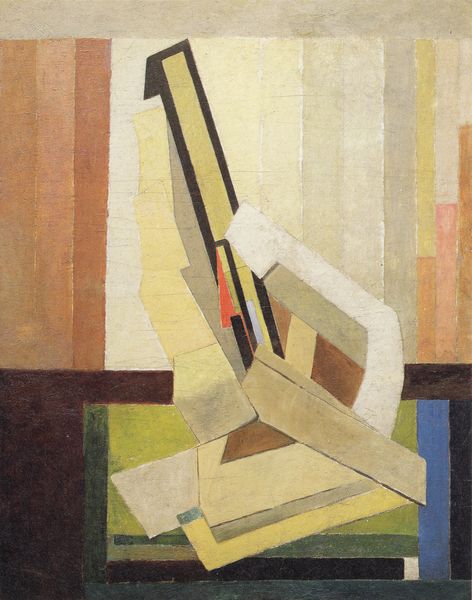
Titel: Vorticist Composition
Künstler: Lawrence Atkinson
Standort: Sherwin
Institution: N.A.G. Collection
Schlagwörter: blau, dunkel, gemälde, schatten, weiß, gelb, grün, komposition, kubismus, ocker, braun, bunt, grau, hell, licht, orange, raum, schwarz, tisch, rot, beige, flächig, muster, wand, rahmen, bild, felder, boden, decke, musik, schräg, skulptur, hellblau, farbig, moderne, abstrakt, farben, fläche, flächen, hellbraun, modern, dunkelgrün, farbe, formen, hellgrün, lila, linien, streifen, balken, striche, abstraktion, collage, rechtecke, futurismus, buch, eckig, rechteck, linie, form, quer, kasten, ecken, quadrate, diagonal, geige, violine, struktur, konstruktion, strenge, horizontal, viereckig, ungegenständlich, geometrie, viereck, vierecke, amorph, kuben, eins, längs, umrahmt, konstruktivismus, bräunlich, vertikalen, kubissmus, fünfeck, geometrische formen, pastellig, zentriert, vertikal, blöcke, horizontalen, blockstreifen, geometrische, fernroht, locher, strukturismus, 1